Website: bh-photo
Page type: billing-address
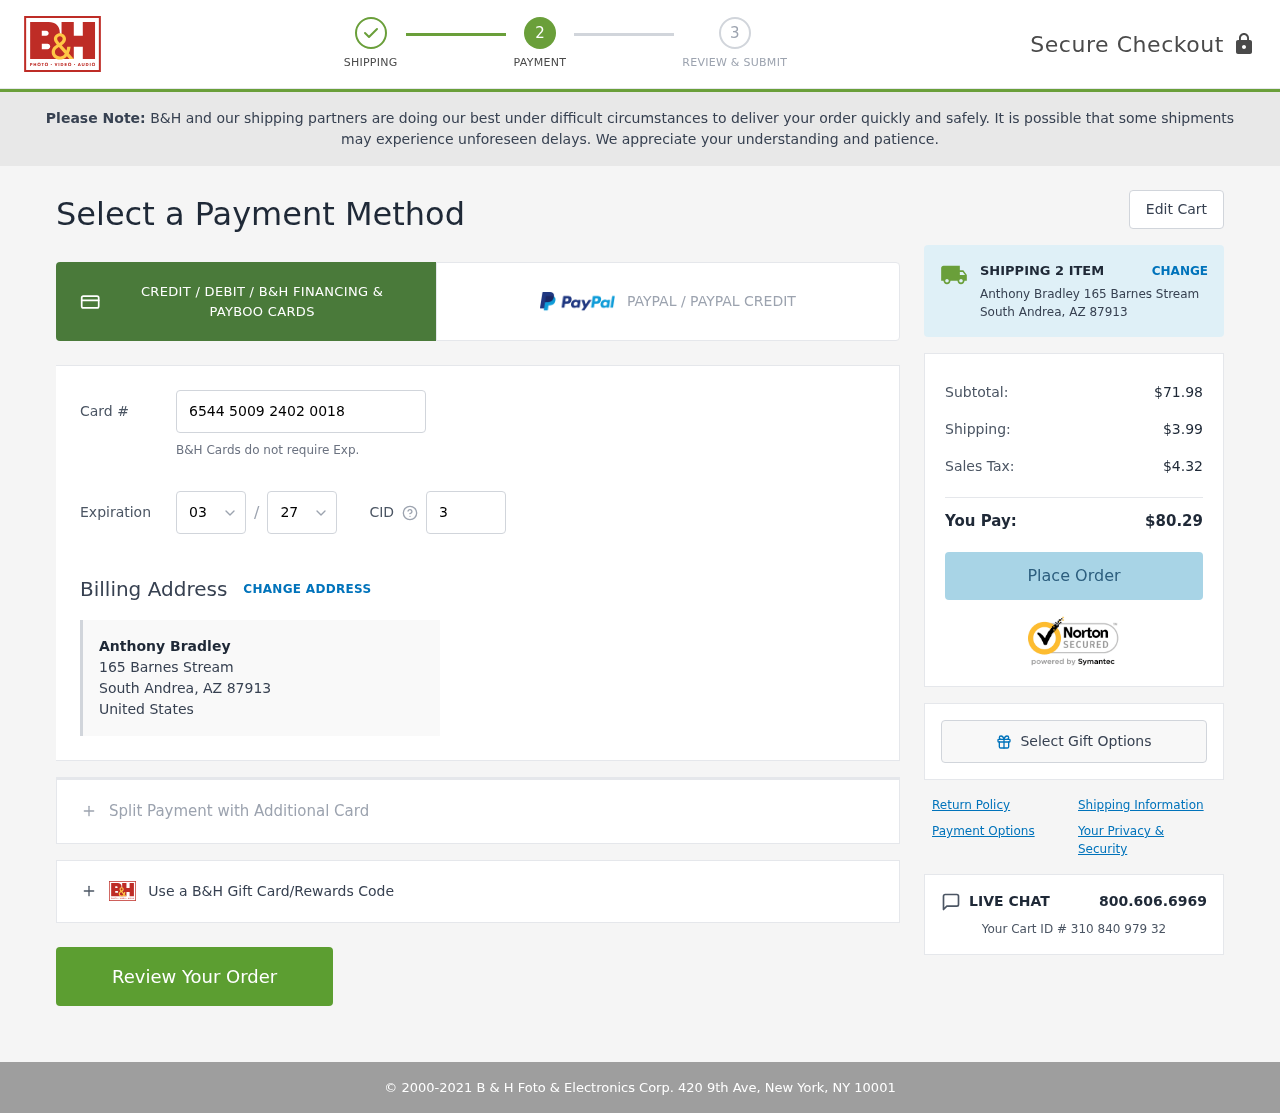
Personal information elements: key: PII_CARD_CVV
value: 304
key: PII_CARD_EXPIRY_MONTH
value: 03
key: PII_CARD_EXPIRY_YEAR
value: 27
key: PII_CARD_NUMBER
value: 6544 5009 2402 0018
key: PII_CITY
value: South Andrea
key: PII_COUNTRY
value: United States
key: PII_FULLNAME
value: Anthony Bradley
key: PII_POSTCODE
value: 87913
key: PII_STATE_ABBR
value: AZ
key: PII_STREET
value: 165 Barnes Stream
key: PII_FULLNAME2
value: Anthony Bradley
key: PII_CITY_STATE
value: South Andrea, AZ
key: PII_POSTCODE_FULL
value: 87913
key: PII_POSTCODE_NUMERIC
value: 87913
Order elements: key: ORDER_NUM_ITEMS
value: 2
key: ORDER_SUBTOTAL
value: $71.98
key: ORDER_SHIPPING_COST
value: $3.99
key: ORDER_TAX
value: $4.32
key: ORDER_TOTAL
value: $80.29
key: ORDER_ID
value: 310 840 979 32